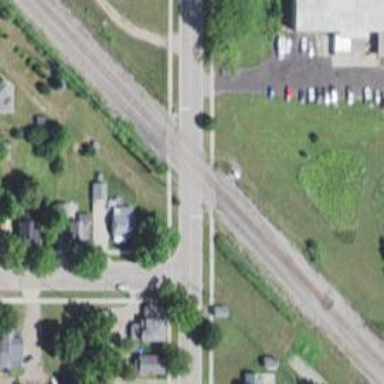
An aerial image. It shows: Railway level crossing.